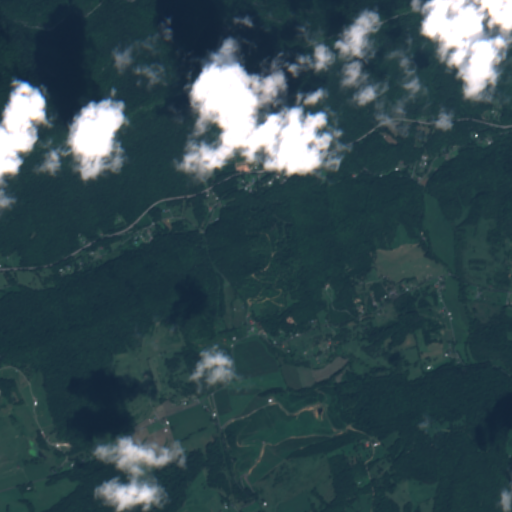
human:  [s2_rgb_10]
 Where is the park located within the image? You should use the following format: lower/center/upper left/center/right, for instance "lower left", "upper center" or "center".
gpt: The park is located in the center right of the image.
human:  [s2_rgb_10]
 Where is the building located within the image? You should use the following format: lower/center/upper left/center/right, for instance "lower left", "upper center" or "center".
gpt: The building is located in the upper right of the image.
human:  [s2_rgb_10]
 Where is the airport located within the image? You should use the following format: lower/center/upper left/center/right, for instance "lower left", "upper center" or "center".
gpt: There is no airport in the image.